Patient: sex M, age 79
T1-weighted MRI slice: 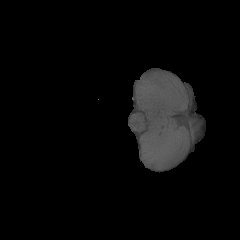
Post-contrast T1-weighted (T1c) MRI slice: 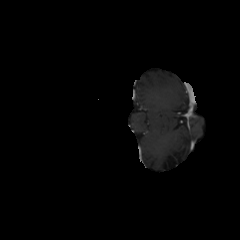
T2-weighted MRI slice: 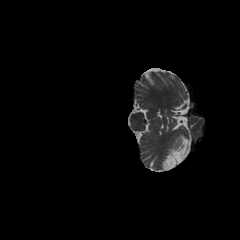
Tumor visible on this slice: no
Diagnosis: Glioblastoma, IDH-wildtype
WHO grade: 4